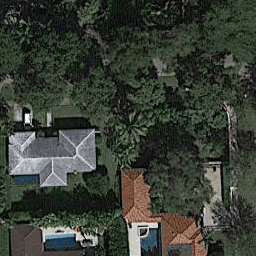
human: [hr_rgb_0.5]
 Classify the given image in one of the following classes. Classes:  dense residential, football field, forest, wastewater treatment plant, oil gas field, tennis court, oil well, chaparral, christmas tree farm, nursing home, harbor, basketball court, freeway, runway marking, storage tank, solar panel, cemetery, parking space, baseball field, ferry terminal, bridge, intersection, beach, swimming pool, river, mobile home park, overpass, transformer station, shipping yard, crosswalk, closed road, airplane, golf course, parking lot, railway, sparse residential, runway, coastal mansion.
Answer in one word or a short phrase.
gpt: sparse residential